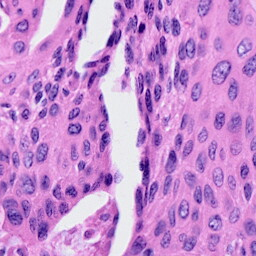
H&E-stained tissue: Cervix